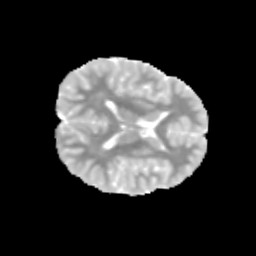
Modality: MD
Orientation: axial
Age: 12
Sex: male
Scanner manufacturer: siemens
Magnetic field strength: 3 T
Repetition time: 3.8 s
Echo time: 0.07 s